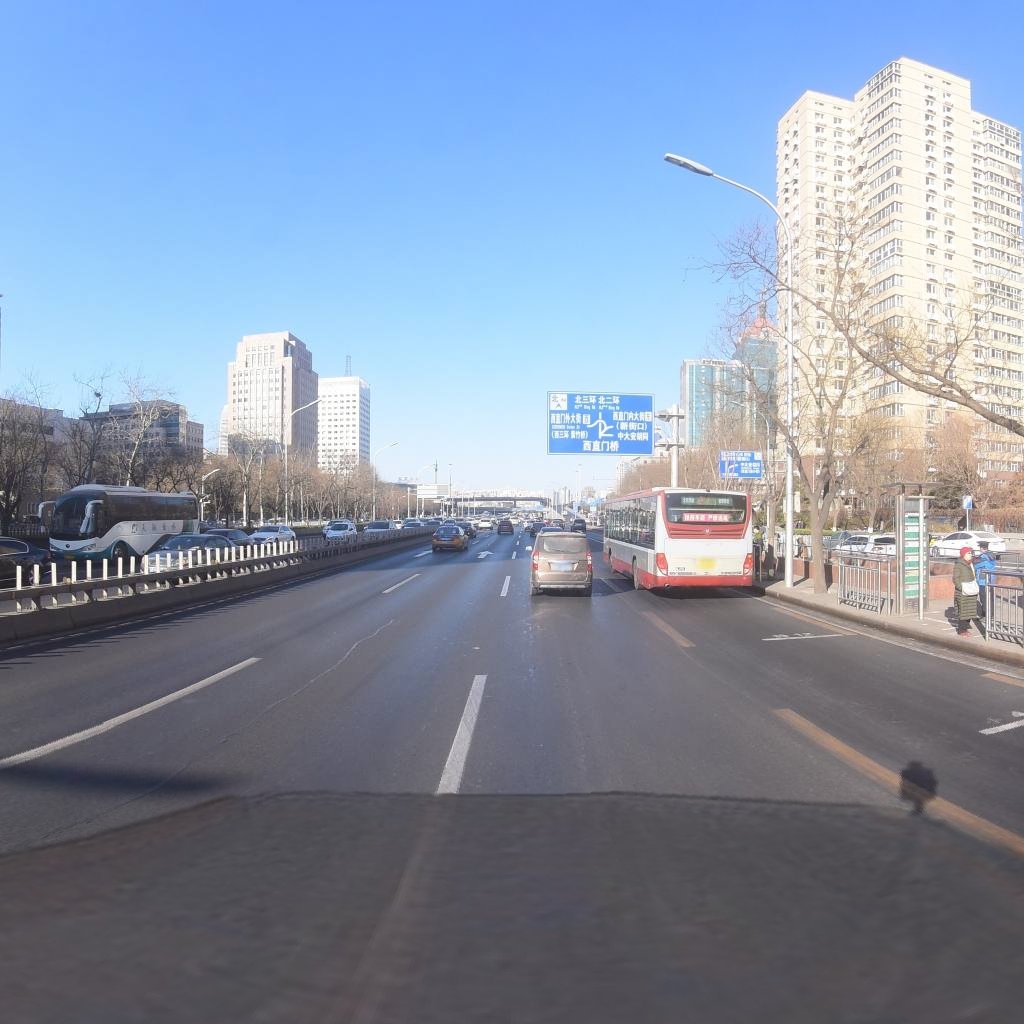
Region: Xicheng
Road damage annotations: longitudinal patch